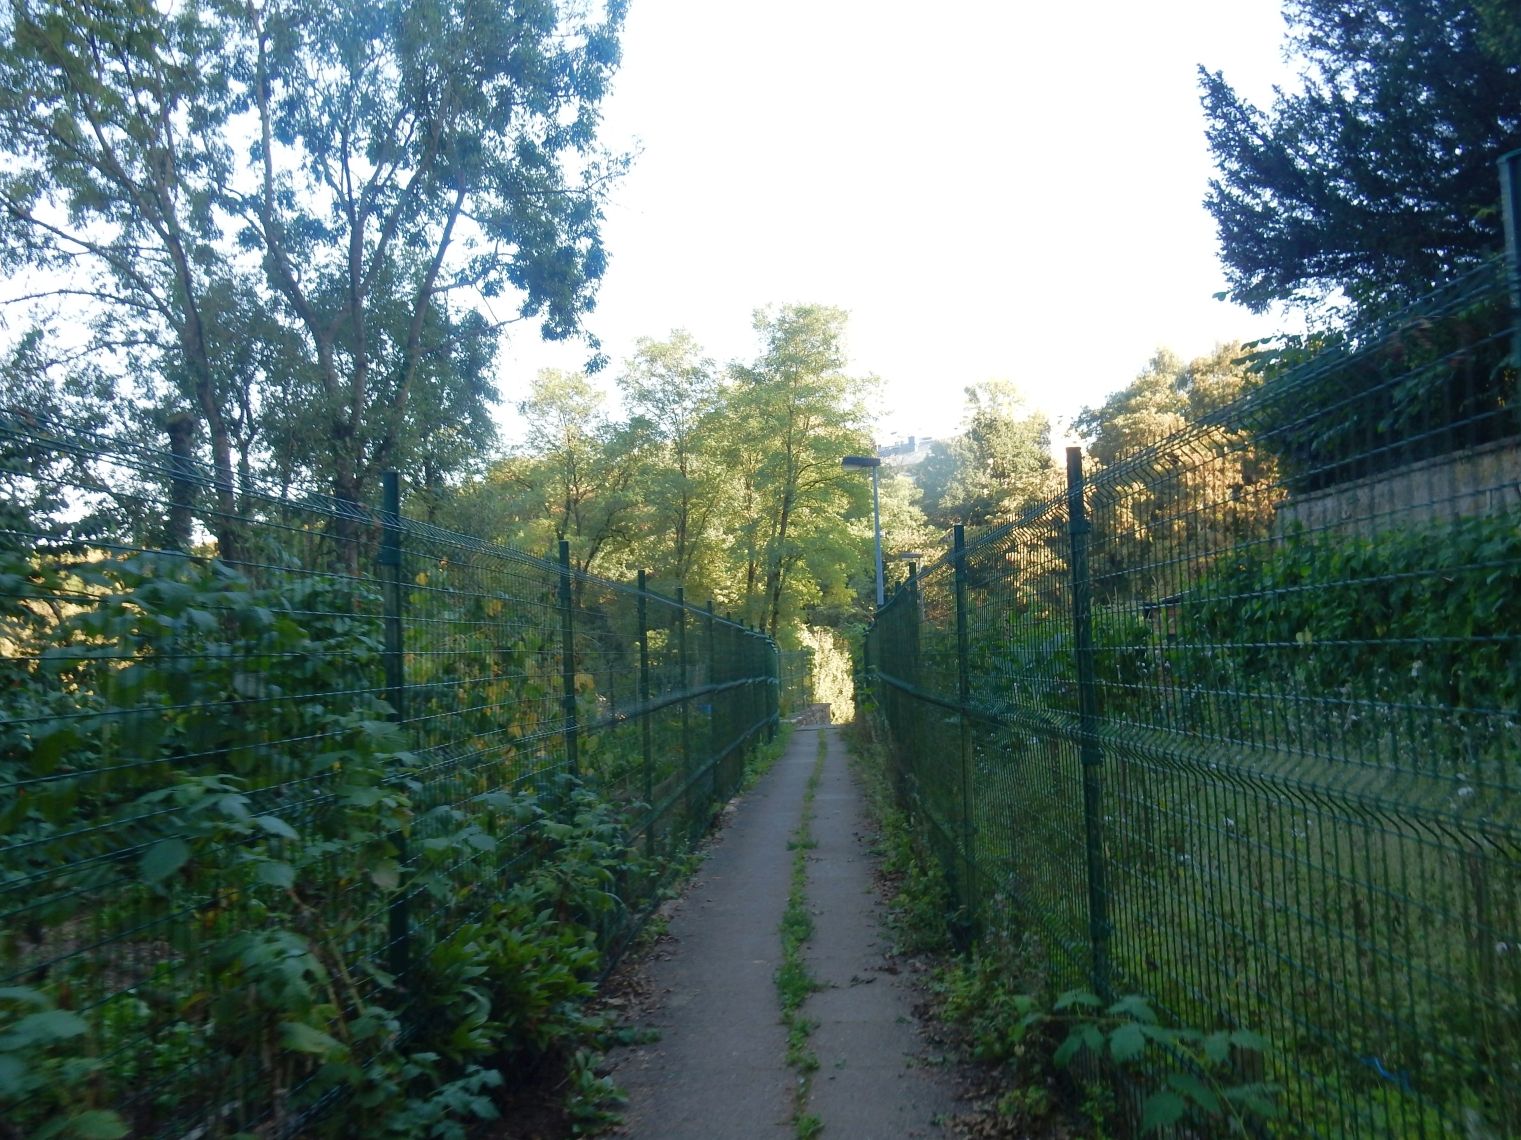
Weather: clear
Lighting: day
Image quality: slightly poor
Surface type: walking surface
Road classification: footway, steps, path
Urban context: urban centre
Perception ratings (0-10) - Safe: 4.65, Lively: 2.01, Beautiful: 8.15, Boring: 7.63, Depressing: 2.41, Wealthy: 7.3